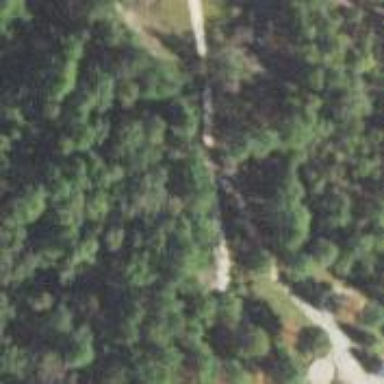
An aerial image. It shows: Service road used as golf cart path.